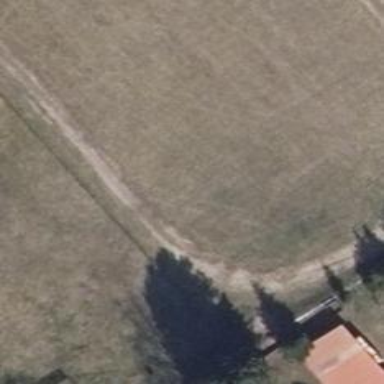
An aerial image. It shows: Grassy path.